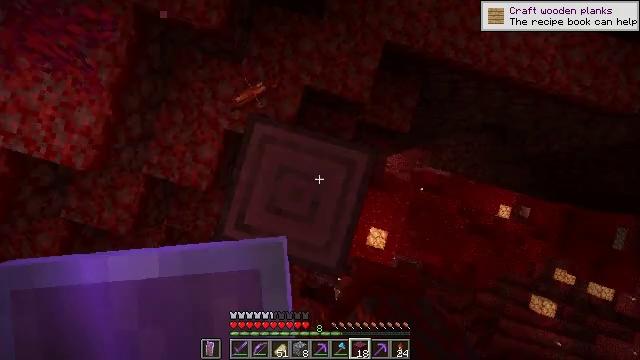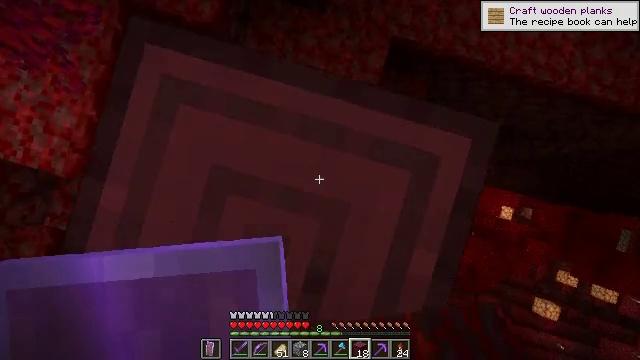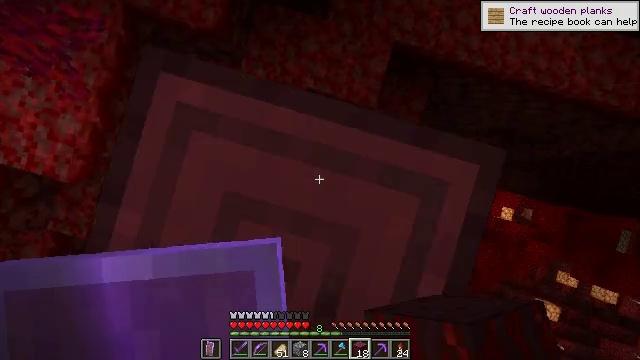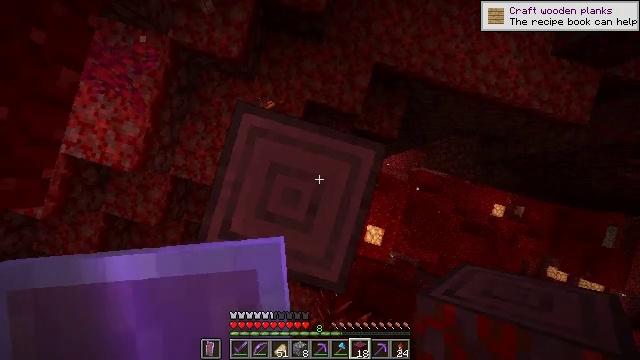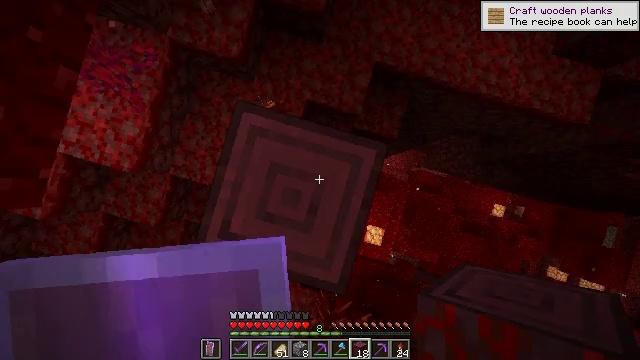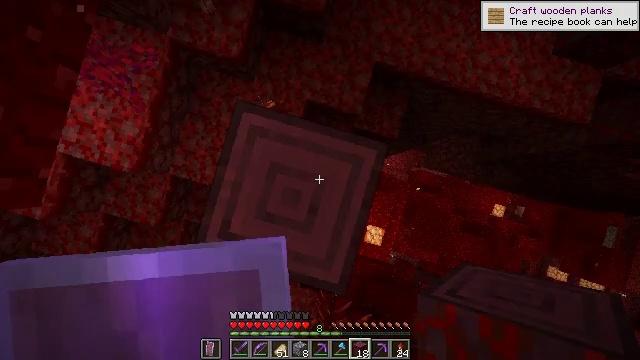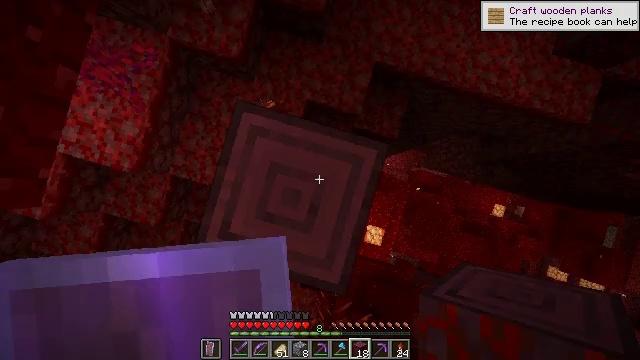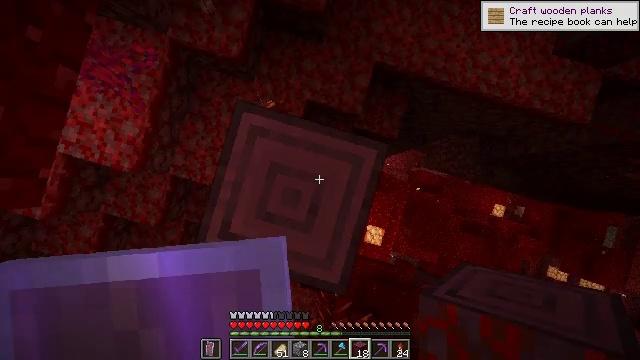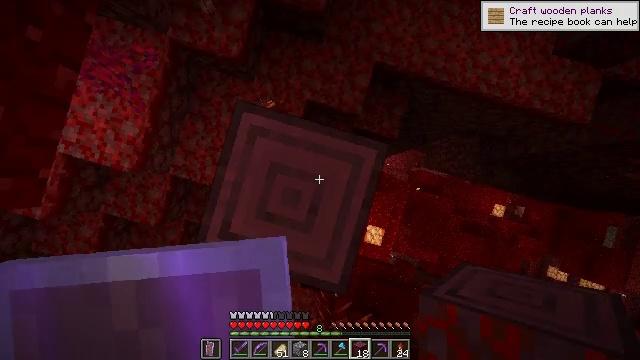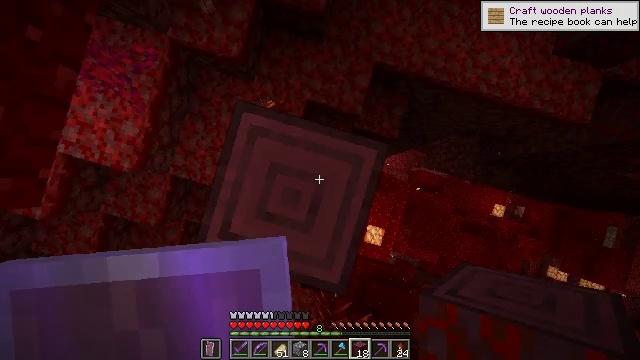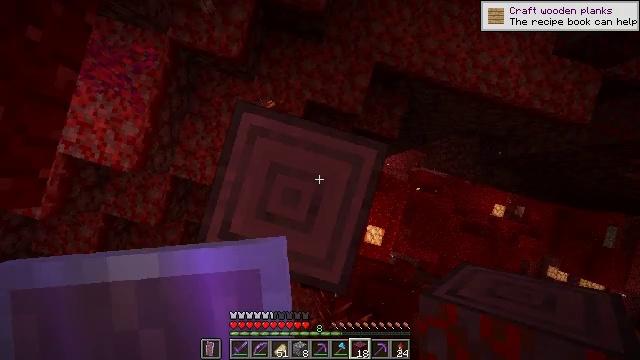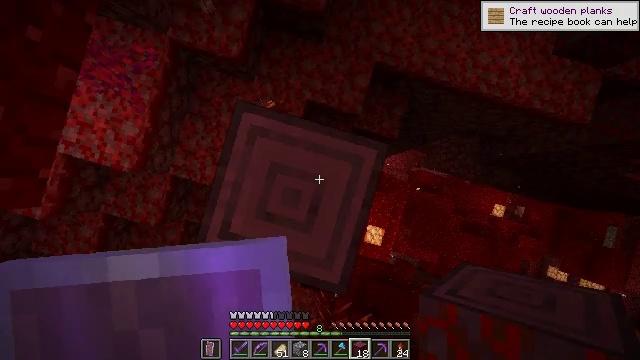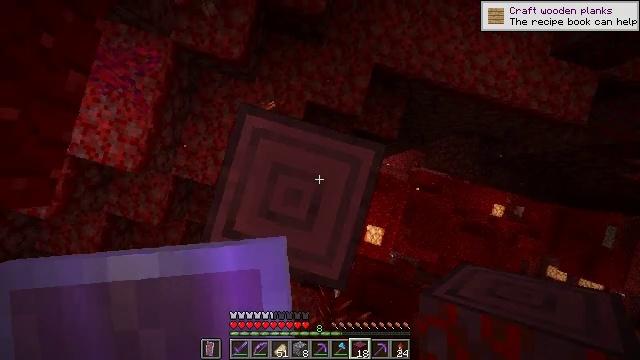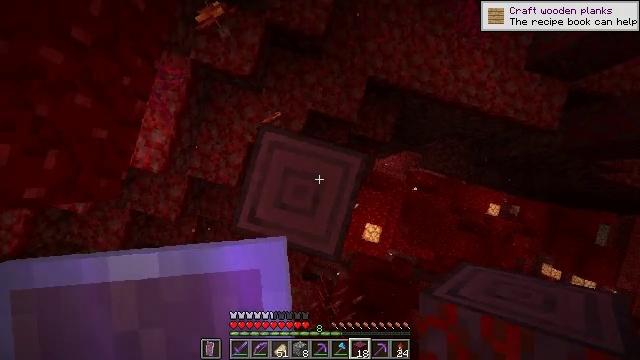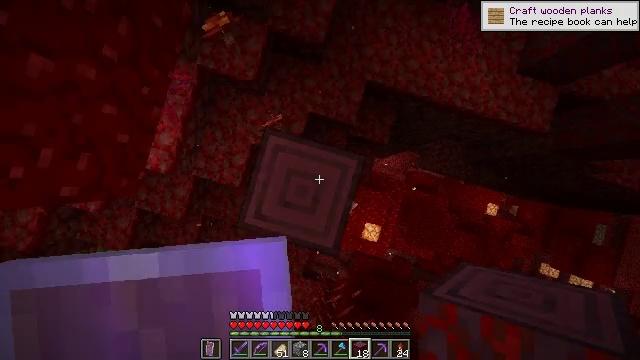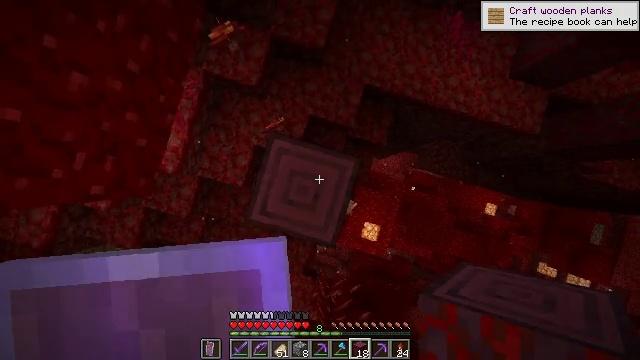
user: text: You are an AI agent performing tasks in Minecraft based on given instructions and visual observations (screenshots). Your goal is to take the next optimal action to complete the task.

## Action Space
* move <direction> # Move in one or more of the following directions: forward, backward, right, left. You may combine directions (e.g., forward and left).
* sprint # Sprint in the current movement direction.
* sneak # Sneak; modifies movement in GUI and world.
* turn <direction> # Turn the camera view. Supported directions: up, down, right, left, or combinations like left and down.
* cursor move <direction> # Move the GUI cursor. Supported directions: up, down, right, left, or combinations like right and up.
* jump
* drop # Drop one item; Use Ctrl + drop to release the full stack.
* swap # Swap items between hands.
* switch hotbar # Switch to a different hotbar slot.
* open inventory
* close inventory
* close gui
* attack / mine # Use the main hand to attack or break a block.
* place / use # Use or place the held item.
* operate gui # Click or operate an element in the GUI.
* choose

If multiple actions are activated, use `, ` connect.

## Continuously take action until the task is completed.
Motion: motion action
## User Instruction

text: Break the crimson stem to collect it.
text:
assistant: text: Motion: use / place, jump
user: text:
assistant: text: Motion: use / place, jump
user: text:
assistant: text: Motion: use / place, jump
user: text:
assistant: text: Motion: use / place, jump
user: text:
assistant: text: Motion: use / place, jump
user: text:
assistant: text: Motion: use / place, jump
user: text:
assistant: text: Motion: use / place, jump
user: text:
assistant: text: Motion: use / place, jump
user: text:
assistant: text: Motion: use / place, jump
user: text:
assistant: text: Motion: use / place, jump
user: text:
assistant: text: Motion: use / place, jump
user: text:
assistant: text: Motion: use / place, jump
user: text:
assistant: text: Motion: use / place
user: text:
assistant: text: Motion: use / place
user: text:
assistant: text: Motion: no_op
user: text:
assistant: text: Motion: no_op
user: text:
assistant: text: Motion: turn right and up
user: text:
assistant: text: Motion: turn right and up
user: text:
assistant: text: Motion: turn right and up
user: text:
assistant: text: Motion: turn right and up
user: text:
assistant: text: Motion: turn right and up
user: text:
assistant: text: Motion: no_op
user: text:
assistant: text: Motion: no_op
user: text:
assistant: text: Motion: no_op
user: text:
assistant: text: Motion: no_op
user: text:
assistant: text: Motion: no_op
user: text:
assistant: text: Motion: no_op
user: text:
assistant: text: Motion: turn left and up
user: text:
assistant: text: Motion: turn left and up
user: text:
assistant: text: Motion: turn left and up